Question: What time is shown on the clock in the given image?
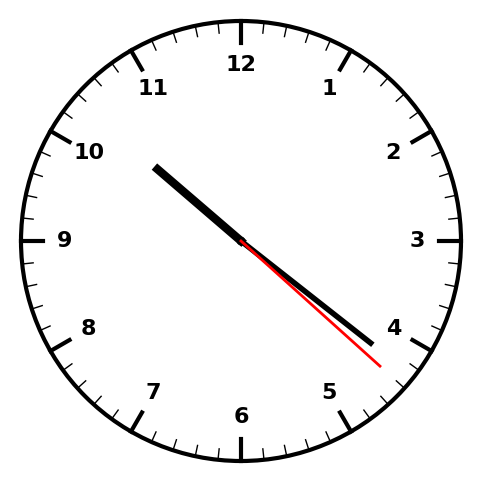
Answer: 10:21:22